Question: I am experiencing an issue while attempting to import data to an already created table in SSMS (SQL Server 2012). I am using the import utility and when using the 'Edit Mappings' feature, the Destination column is not able to be selected. It usually is a dropdown menu and I can select the column I want to map the Source field to. It just says and I am unable to map.

<URL>
Most of the time, I do not experience this issue and I am unable to find any correlations on when/why it happens.
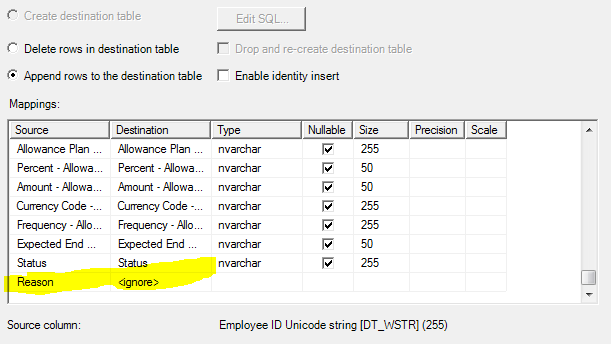
Answer: I finally figured out why this happens. The cause is having multiple columns in the Source file with the exact same header. Once the duplicate values are edited, mapping will be allowed.